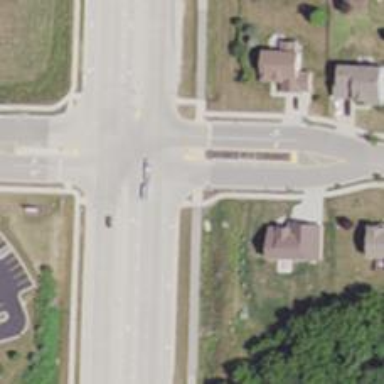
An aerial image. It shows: Unmarked crossing on path.